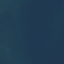
Label: SeaLake